Question: I try to make a slide frame looks like powerpoint using imageview and tilepane.
Let's suppose we are in powerpoint. In photo, there are blue background panel(tilepane) and slide(imageview).
I want make a mark(line) that is red arrow pointed in photo, when I locate mouse cursor where between slide5 and slide6. Can I make?

And how to get the each hgap area's information?
ex) Which hgap clicked?
I can get the <URL>, but I can't find how to get the hgap's information.
This is my partial code.
'''
String[] imageName = {"slide1.png", "slide2.png", "slide3.png", "slide4.png",
"slide5.png", "slide6.png", "slide7.png", "slide8.png"};
Image img = null;
for (int i = 0; i < imageName.length; i++) {
try {
img = new Image(getClass().getResourceAsStream(imageName[i]));
} catch (Exception e) {
System.out.println("exception : " + e);
}
ImageView imageview = new ImageView(img);
imageview.setUserData(imageName[i]);
imageview.setFitWidth(widthImageView);
imageview.setFitHeight(heightImageView);
HBox hbox= new HBox();
hbox.getChildren().add(imageview);
tile1.getChildren().add(hbox); }
'''
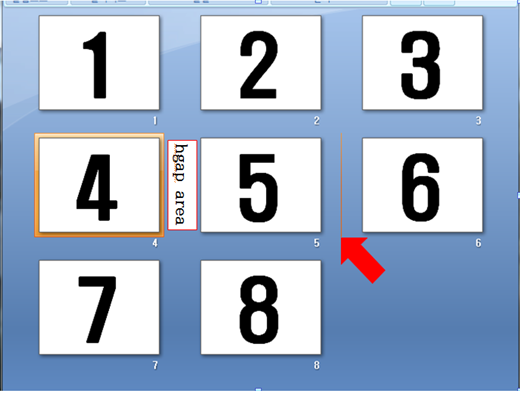
Answer: The hgap and vgap parameters are used for calculating the space between the nodes. You can't put a node in there. You should evaluate your requirements and consider using a different layout like e. g. <URL>.